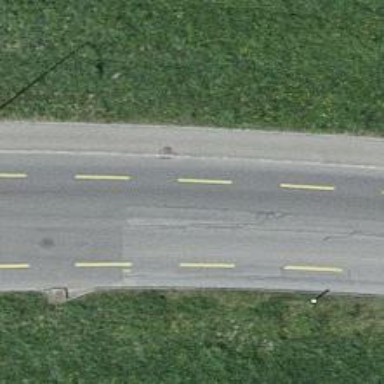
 featuring cycle track on the left side."